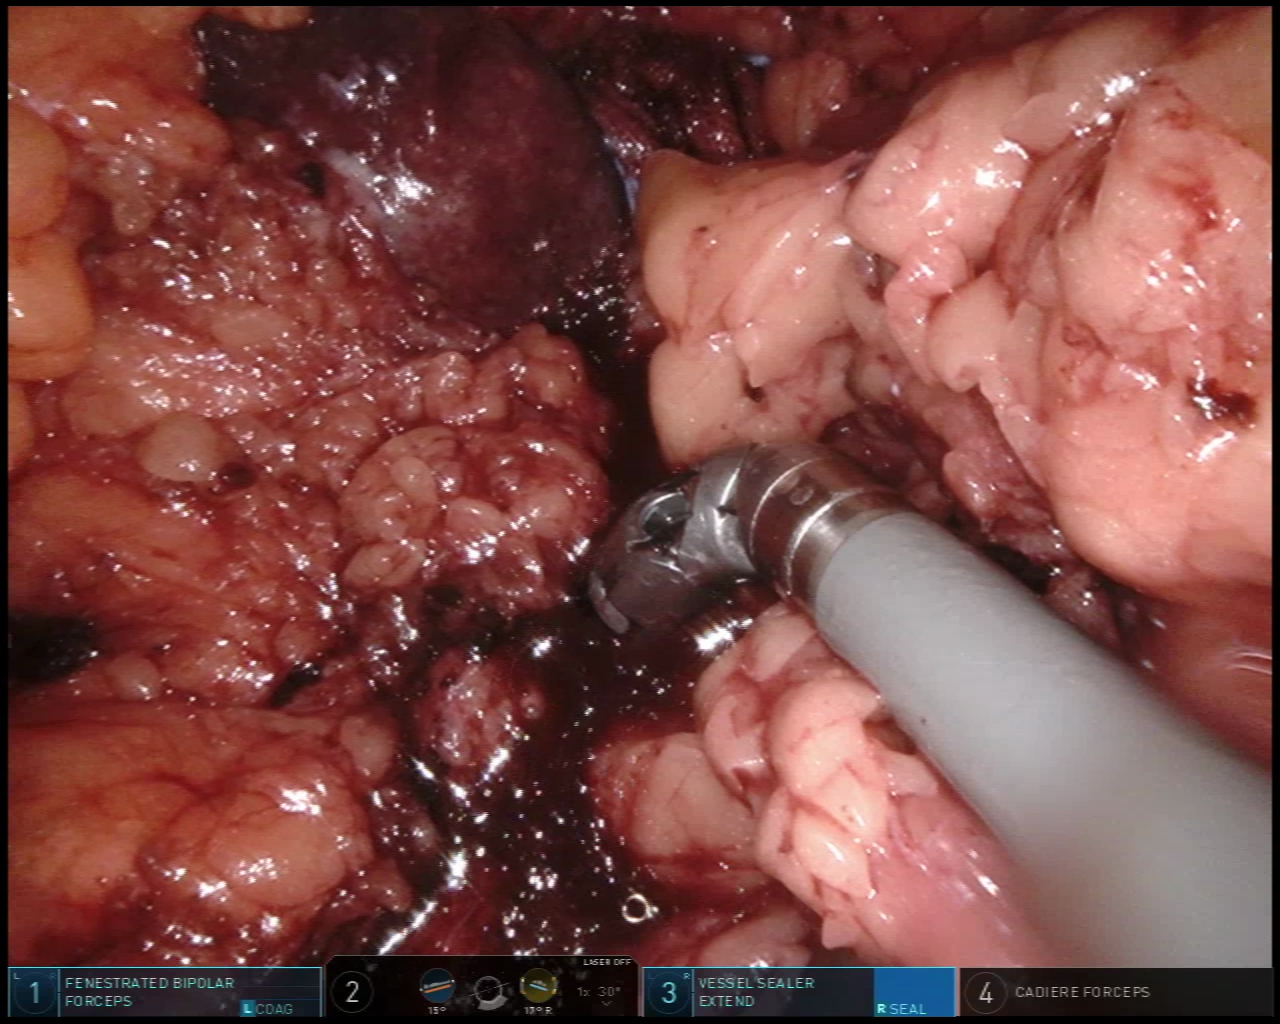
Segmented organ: spleen
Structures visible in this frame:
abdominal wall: no
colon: no
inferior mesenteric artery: no
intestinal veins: no
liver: no
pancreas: no
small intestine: no
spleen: yes
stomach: no
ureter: no
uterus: no
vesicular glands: no